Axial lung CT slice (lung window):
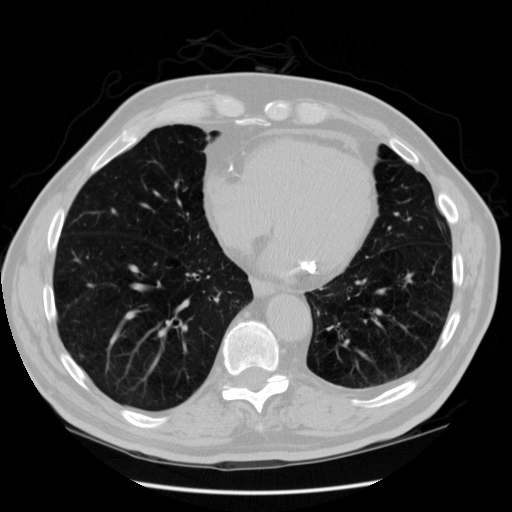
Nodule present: no